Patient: sex M, age 46
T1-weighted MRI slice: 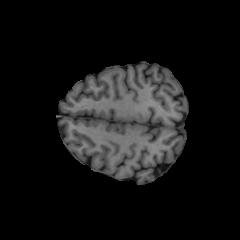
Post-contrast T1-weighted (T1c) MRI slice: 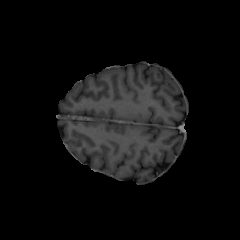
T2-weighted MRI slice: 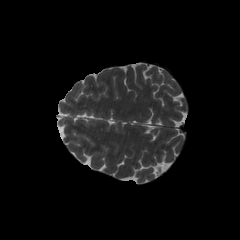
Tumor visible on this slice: no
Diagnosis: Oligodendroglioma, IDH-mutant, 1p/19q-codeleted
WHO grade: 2